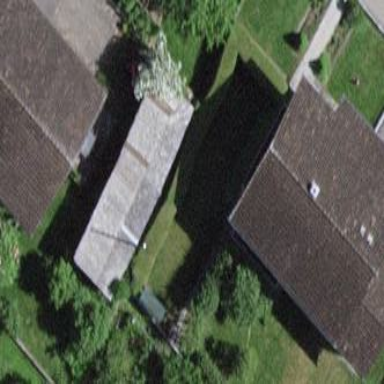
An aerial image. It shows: Detached building.